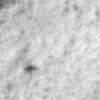
Label: no_change